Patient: sex M, age 72
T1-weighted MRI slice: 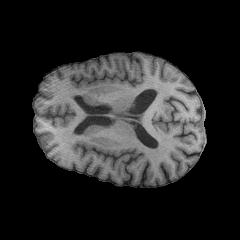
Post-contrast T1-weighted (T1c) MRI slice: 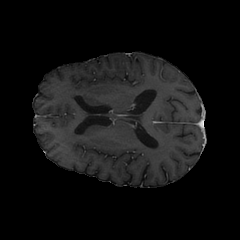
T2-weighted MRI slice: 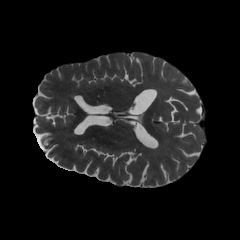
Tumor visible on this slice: no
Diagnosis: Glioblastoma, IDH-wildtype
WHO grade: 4